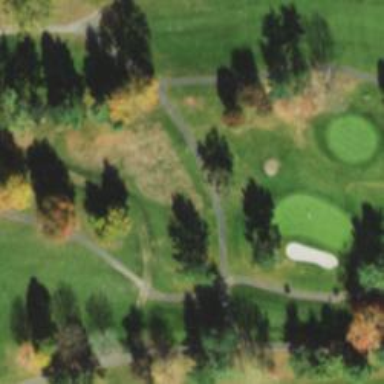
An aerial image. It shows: Service road designated as golf cart path.